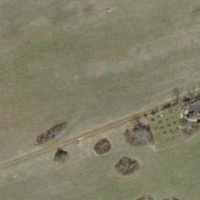
EUNIS habitat code: 52
Species observed at this site:
Pieris mannii
Himantoglossum hircinum